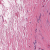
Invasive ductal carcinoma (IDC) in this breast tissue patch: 0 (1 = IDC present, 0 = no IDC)